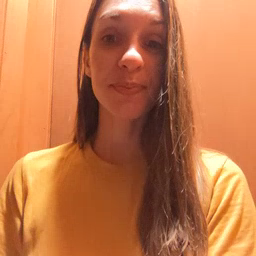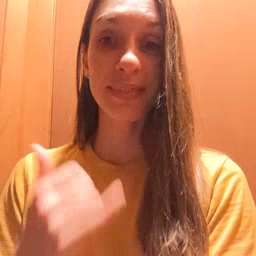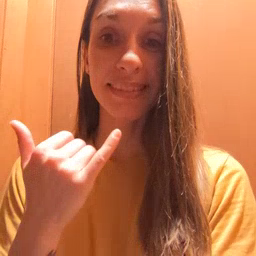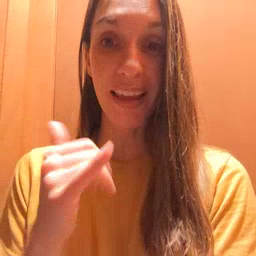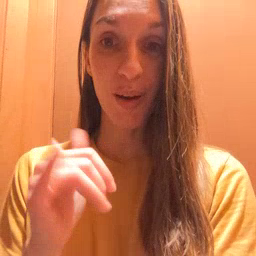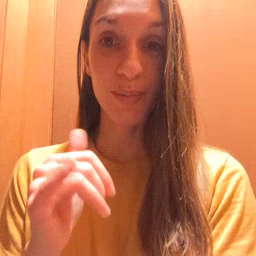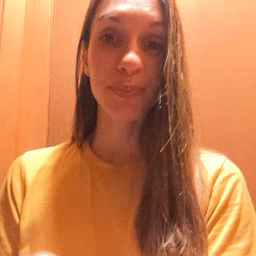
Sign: yellow